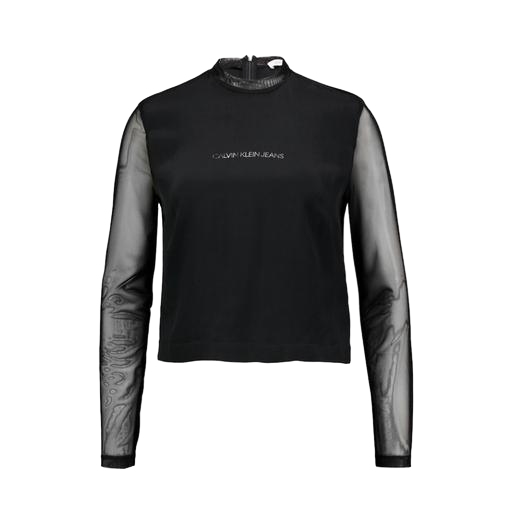
long-sleeve top, high-neck top, black mesh-paneled t-shirt, white background